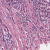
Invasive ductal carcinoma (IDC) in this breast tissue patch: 1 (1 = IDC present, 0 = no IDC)